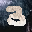
Label: 3